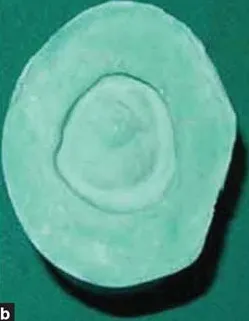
(b) Cast obtained after double-pour technique.
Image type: radiology (ct)